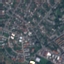
Land use / land cover: Residential